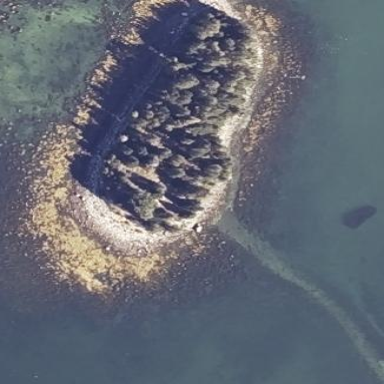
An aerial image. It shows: Island with natural coastline.